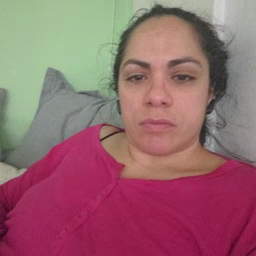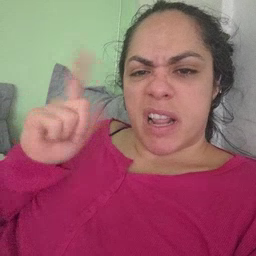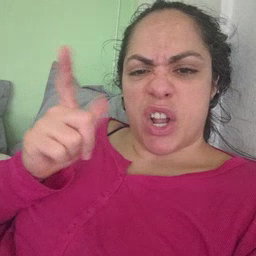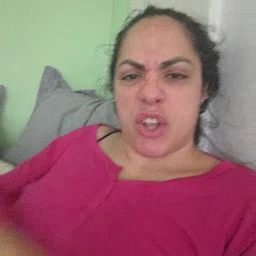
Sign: later